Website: macys
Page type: billing-address
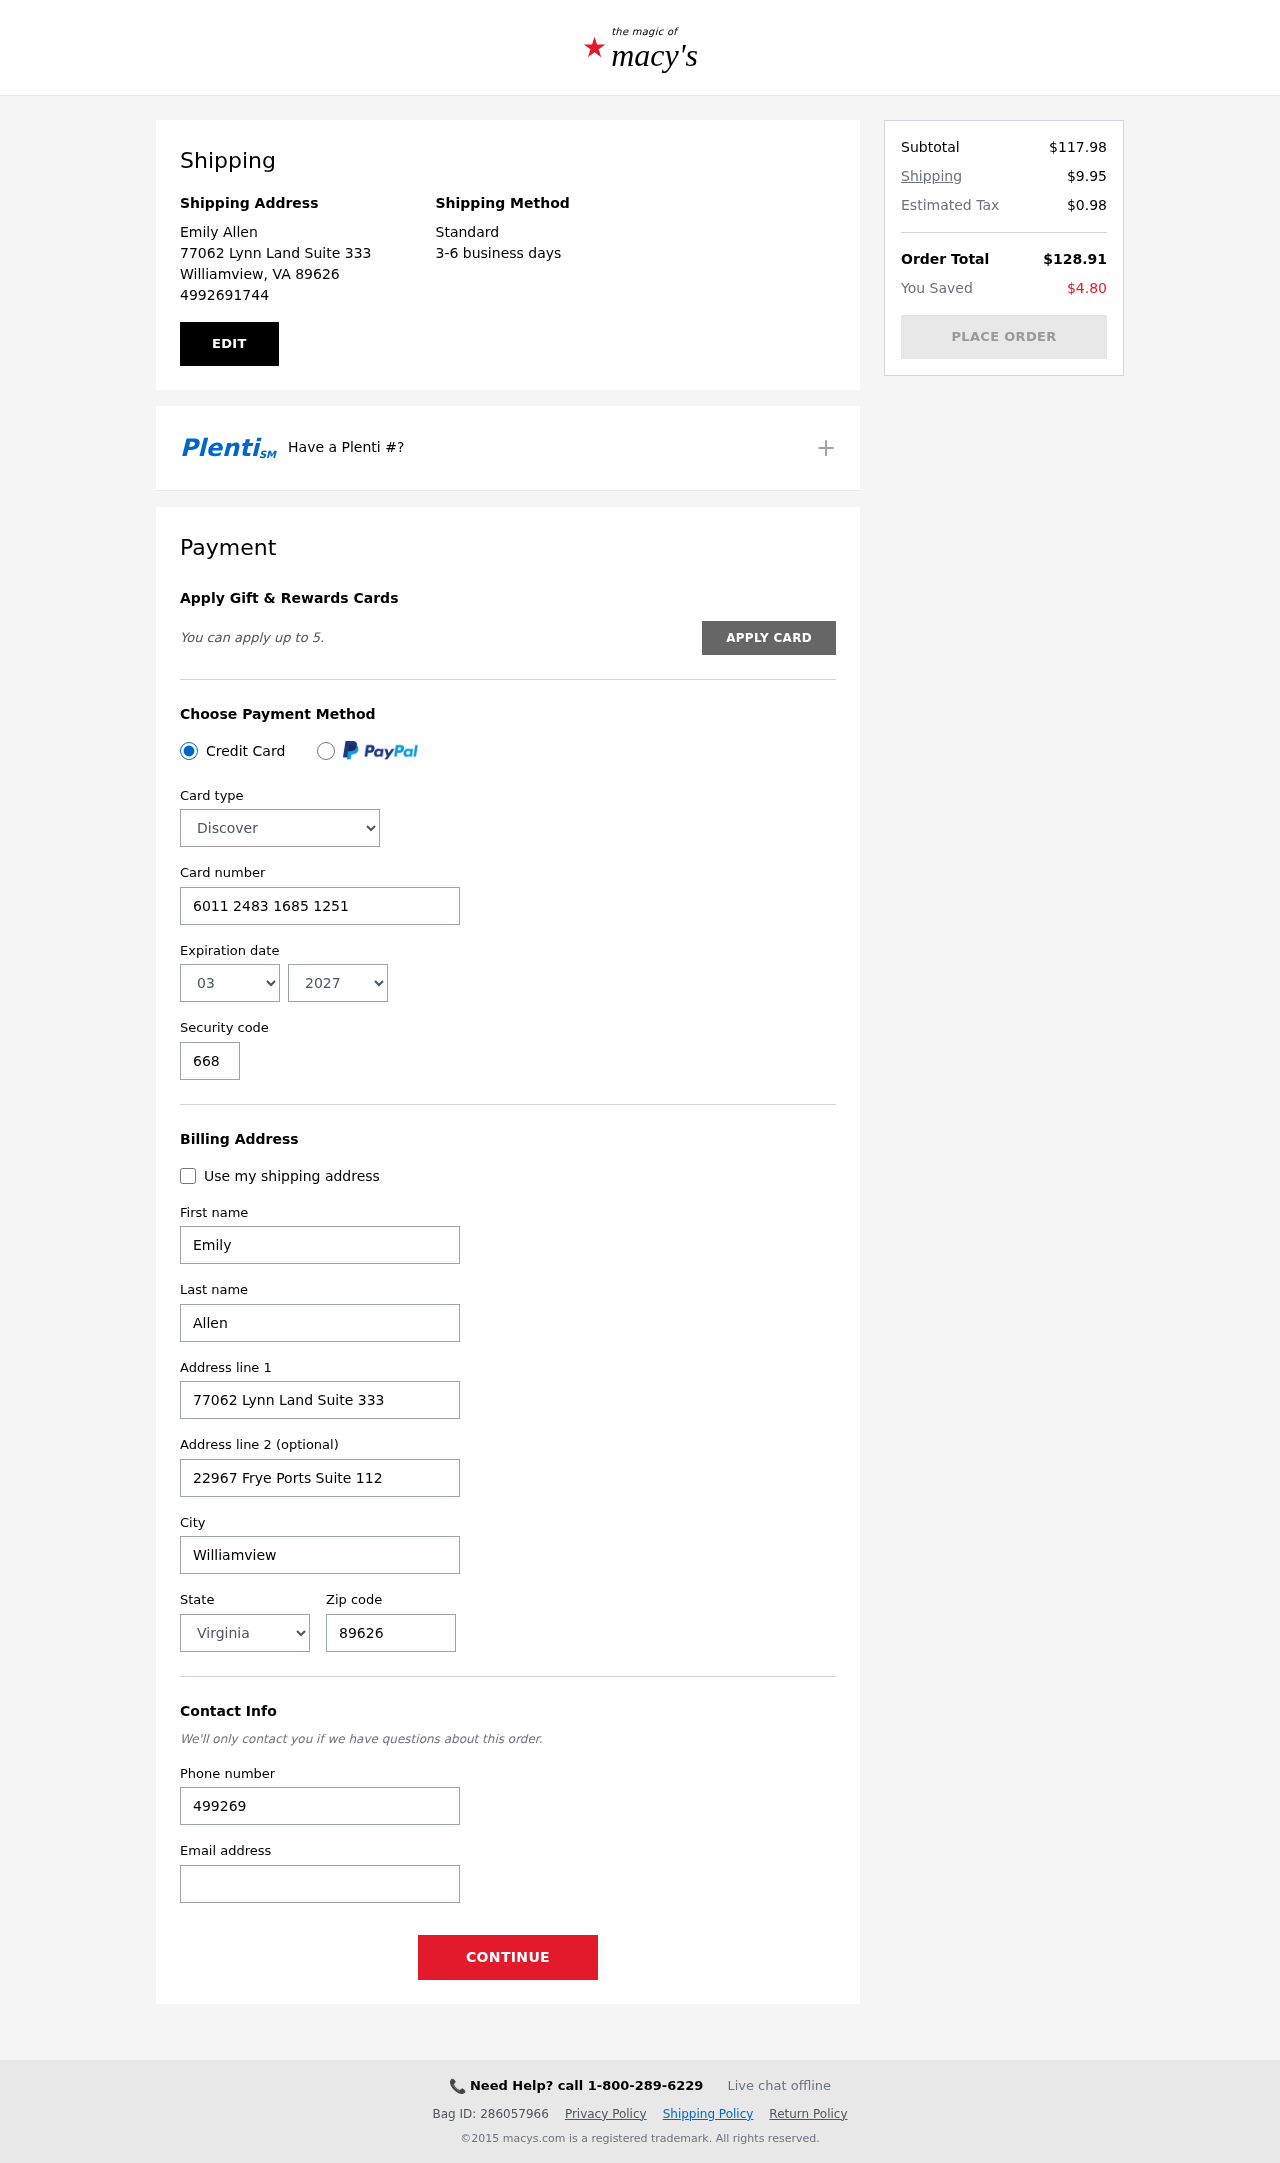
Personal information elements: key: PII_CARD_CVV
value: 668
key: PII_CARD_EXPIRY_MONTH
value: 03
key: PII_CARD_EXPIRY_YEAR
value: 27
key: PII_CARD_NUMBER
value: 6011 2483 1685 1251
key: PII_CARD_TYPE
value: Discover
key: PII_CITY
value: Williamview
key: PII_CITY_STATE_ZIP
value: Williamview, VA 89626
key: PII_EMAIL
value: emily.allen@gmail.com
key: PII_FIRSTNAME
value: Emily
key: PII_FULLNAME
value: Emily Allen
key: PII_LASTNAME
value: Allen
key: PII_PHONE
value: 4992691744
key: PII_POSTCODE
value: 89626
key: PII_STATE
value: Virginia
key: PII_STREET
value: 77062 Lynn Land Suite 333
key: PII_STREET2
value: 22967 Frye Ports Suite 112
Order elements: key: ORDER_SUBTOTAL
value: $117.98
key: ORDER_SHIPPING_COST
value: $9.95
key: ORDER_TAX
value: $0.98
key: ORDER_TOTAL
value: $128.91
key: ORDER_SAVINGS
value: $4.80